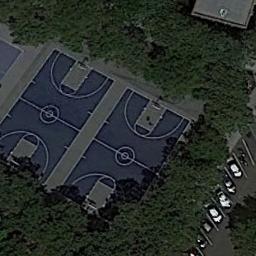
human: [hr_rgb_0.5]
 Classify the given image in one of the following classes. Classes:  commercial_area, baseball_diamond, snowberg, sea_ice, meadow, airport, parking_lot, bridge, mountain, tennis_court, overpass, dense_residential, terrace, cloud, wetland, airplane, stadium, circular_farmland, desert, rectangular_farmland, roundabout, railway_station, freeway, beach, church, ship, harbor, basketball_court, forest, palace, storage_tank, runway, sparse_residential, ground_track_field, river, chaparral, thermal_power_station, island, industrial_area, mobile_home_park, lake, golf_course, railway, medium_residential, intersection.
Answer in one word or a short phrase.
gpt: basketball_court